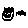
Label: moon